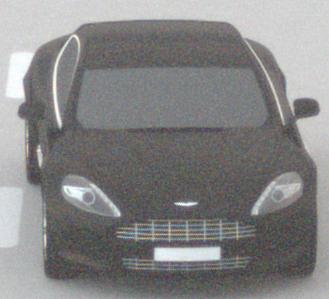
Make: Aston Martin
Model: Rapide
Detailed model: Rapide
Model produced from: 2010/03
Model produced until: 2013/07
Doors: 5
Color: black
Road condition: dry road
Daytime: night
Contrast: low contrast